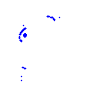
Particle: kaon